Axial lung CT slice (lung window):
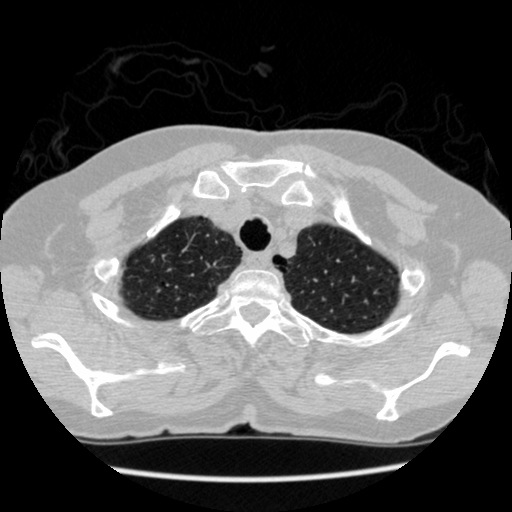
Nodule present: no